Aerial crown-view tile of a tropical tree (Barro Colorado Island, Panama), acquired 20250915:
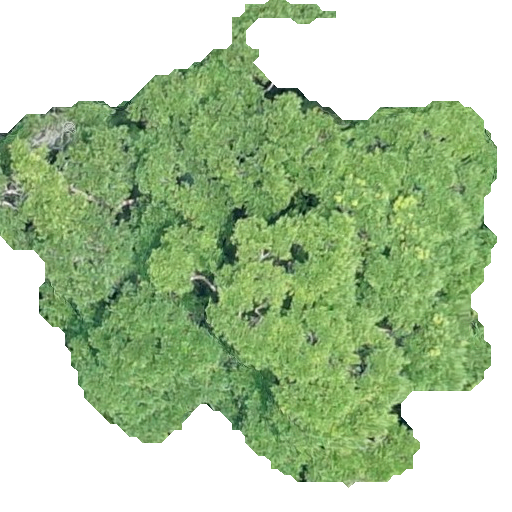
Species: Nectandra lineata
GBIF accepted scientific name: Nectandra lineata
Crown area: 225.089 m²